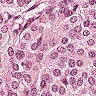
Metastatic tissue present: yes